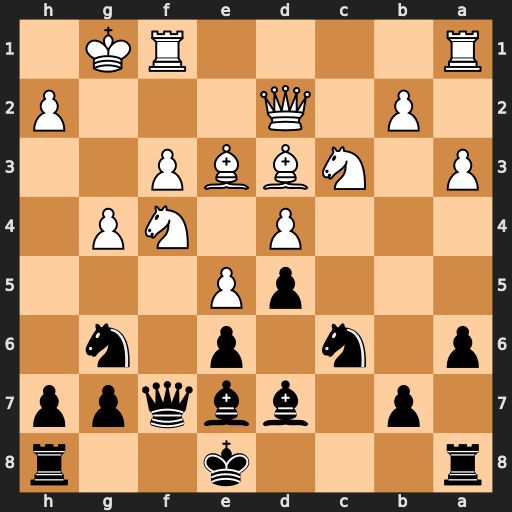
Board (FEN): r3k2r/1p1bbqpp/p1n1p1n1/3pP3/3P1NP1/P1NBBP2/1P1Q3P/R4RK1
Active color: b
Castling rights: kq
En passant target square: -
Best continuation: Nxf4 Bxf4 Nxd4